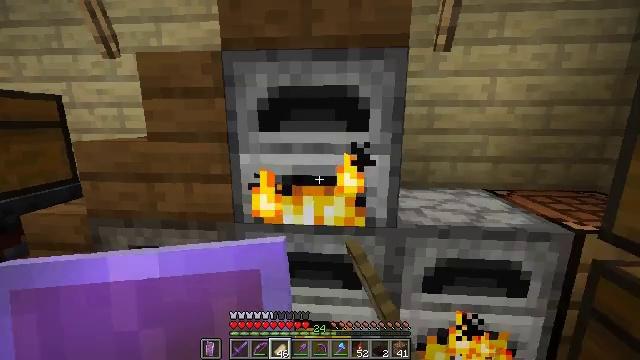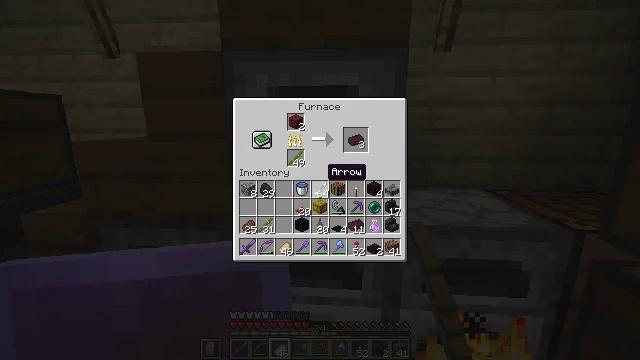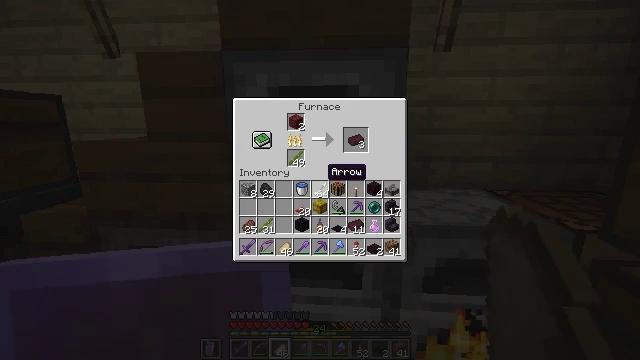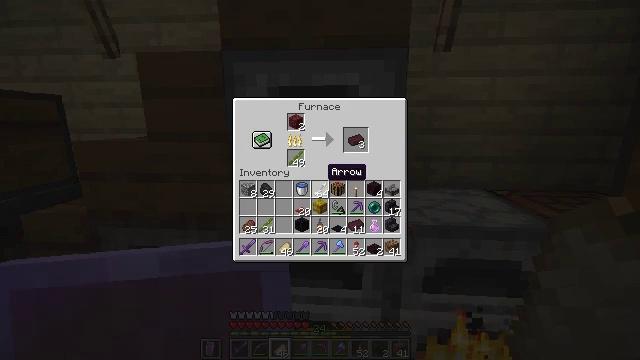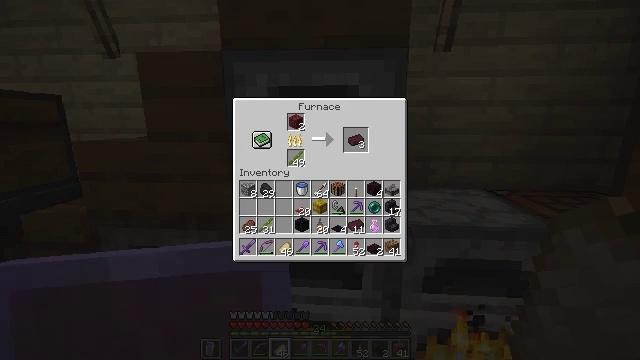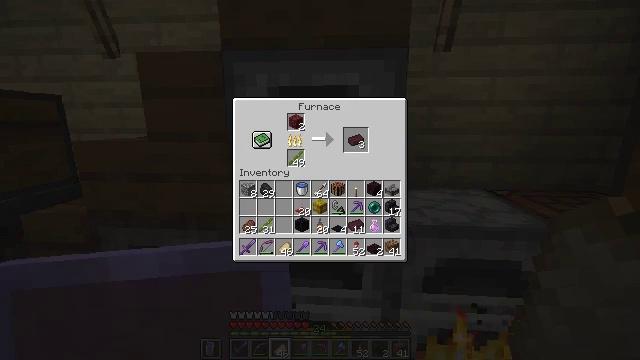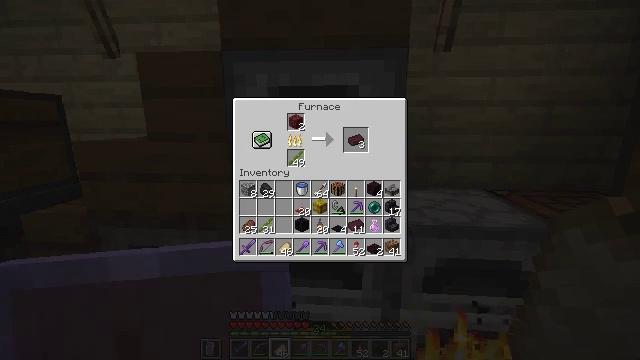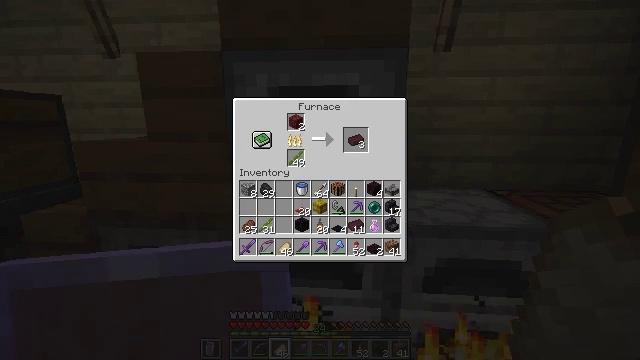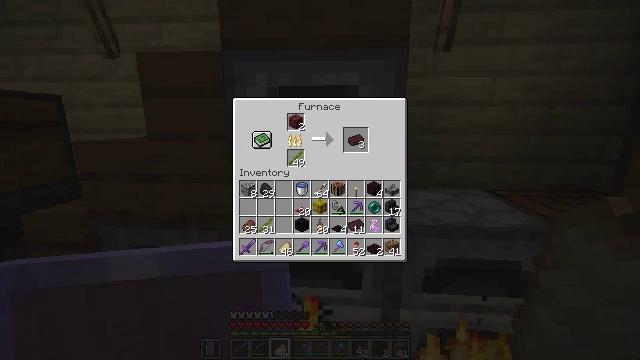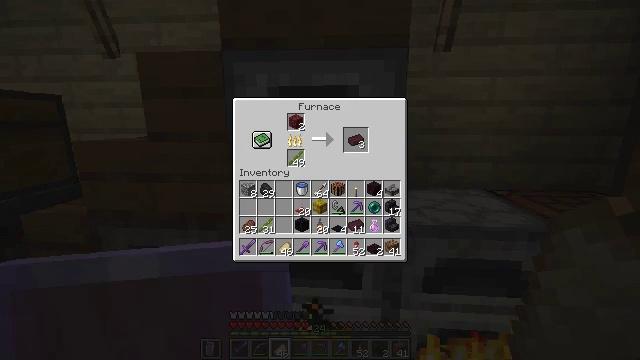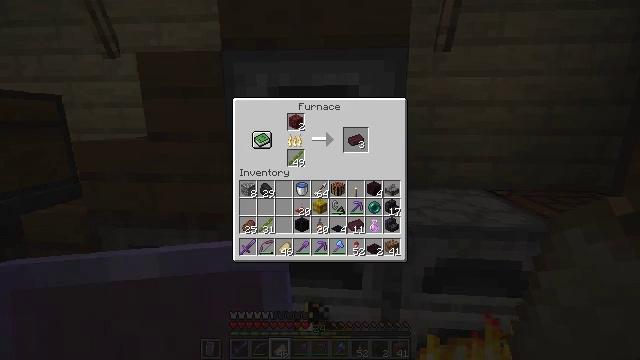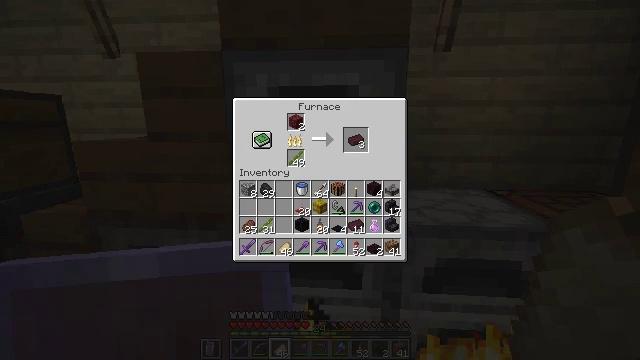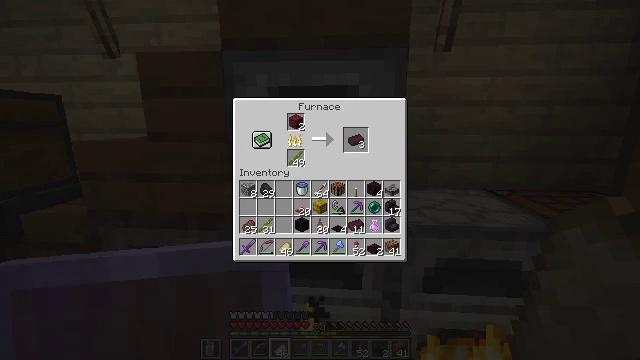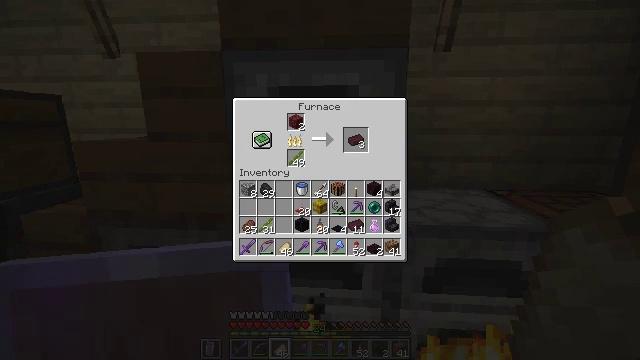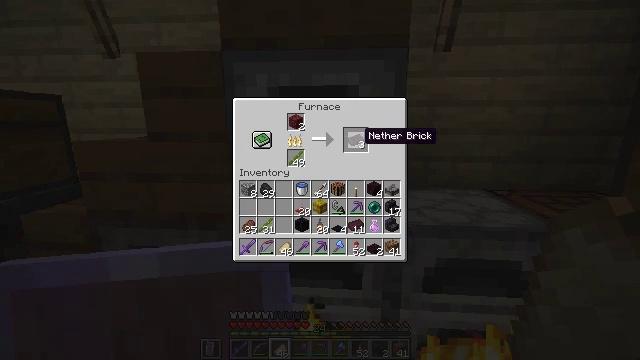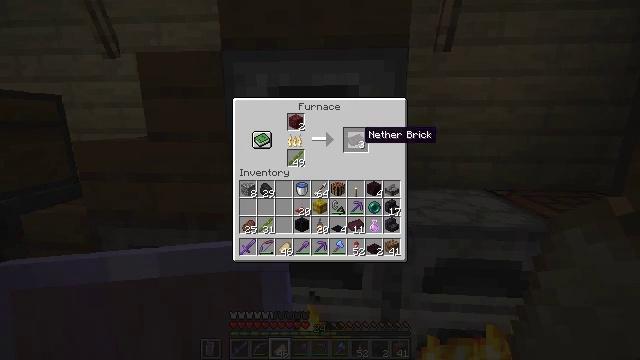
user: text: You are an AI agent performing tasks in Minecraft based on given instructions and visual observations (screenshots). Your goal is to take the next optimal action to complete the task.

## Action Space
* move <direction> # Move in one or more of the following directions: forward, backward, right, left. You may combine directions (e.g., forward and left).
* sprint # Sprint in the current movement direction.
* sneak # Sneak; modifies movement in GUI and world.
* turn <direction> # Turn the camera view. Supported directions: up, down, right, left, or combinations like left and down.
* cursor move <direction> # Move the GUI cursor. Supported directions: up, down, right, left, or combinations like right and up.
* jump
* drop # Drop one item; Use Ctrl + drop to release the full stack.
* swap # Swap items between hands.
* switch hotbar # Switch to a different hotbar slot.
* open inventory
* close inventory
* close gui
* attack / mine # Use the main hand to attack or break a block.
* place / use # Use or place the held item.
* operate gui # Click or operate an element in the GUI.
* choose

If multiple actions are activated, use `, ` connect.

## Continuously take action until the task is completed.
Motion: motion action
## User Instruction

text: Turn on the furnace and smelt netherrack to craft nether brick.
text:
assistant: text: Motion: no_op
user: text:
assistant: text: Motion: no_op
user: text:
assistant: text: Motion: no_op
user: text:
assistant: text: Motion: no_op
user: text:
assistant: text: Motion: turn right
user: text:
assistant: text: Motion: no_op
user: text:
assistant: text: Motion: no_op
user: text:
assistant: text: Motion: sneak
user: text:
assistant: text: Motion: sneak, turn up
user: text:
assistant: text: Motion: sneak
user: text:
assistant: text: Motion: sneak
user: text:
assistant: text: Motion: sneak
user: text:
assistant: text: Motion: sneak
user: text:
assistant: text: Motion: sneak
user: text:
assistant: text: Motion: sneak
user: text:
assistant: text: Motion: sneak
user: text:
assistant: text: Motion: sneak
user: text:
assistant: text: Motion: sneak, attack / mine
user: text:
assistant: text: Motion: sneak, attack / mine
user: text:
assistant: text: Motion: sneak, attack / mine
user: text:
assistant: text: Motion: sneak
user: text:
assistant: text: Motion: no_op
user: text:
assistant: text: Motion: no_op
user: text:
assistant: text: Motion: no_op
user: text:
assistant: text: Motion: no_op
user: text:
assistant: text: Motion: no_op
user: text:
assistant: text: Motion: no_op
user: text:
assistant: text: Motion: no_op
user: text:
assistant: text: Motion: no_op
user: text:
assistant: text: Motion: turn right